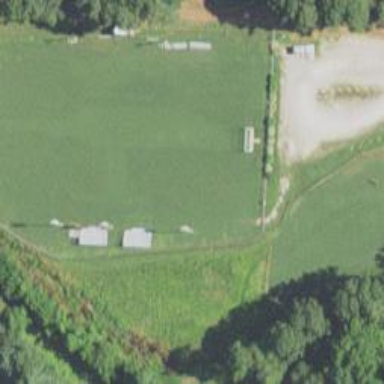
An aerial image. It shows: Soccer pitch for leisure land activities.